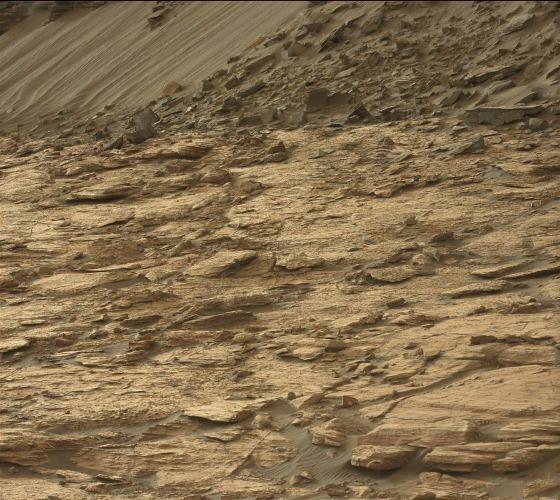
Terrain classes present: Bedrock, Gravel / Sand / Soil, Rock, Shadow